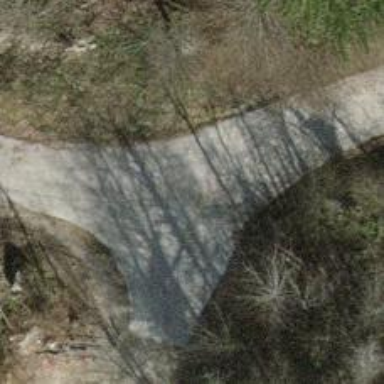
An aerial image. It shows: Unpaved path.